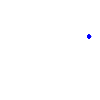
Particle: pion